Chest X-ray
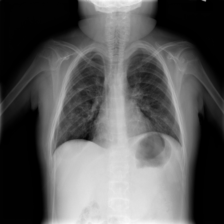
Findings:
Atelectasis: negative
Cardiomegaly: negative
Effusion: negative
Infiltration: positive
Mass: negative
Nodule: negative
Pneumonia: negative
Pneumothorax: negative
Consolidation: negative
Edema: negative
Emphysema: negative
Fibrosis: negative
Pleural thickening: negative
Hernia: negative